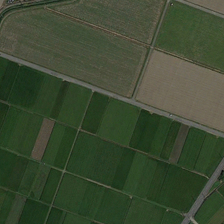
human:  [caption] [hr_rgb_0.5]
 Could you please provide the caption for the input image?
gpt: there are two roads next to the green farmland .

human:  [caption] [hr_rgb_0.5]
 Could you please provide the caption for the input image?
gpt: there are two roads next to the green farmland .

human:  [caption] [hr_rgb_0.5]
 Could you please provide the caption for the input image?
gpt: there is a piece of uncultivated land beside the green farmland .

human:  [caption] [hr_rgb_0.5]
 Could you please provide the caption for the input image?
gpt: there is a piece of uncultivated land beside the green farmland .

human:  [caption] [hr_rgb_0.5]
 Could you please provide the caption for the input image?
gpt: there is a piece of uncultivated land beside the green farmland .